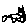
Label: cat